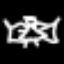
Label: angel